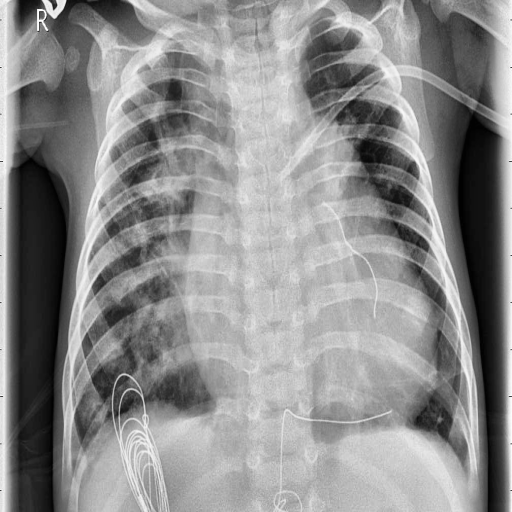
Finding: PNEUMONIA